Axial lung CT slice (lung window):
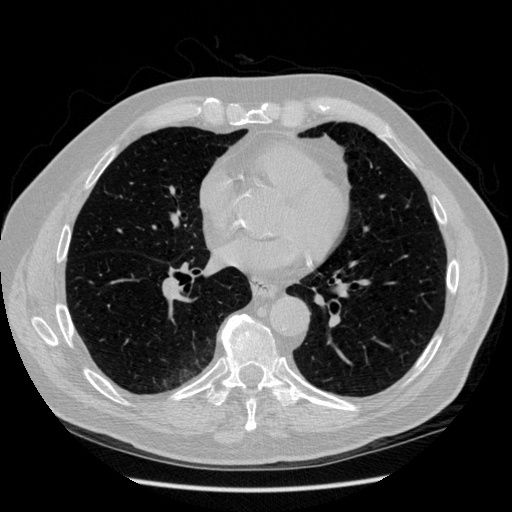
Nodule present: no